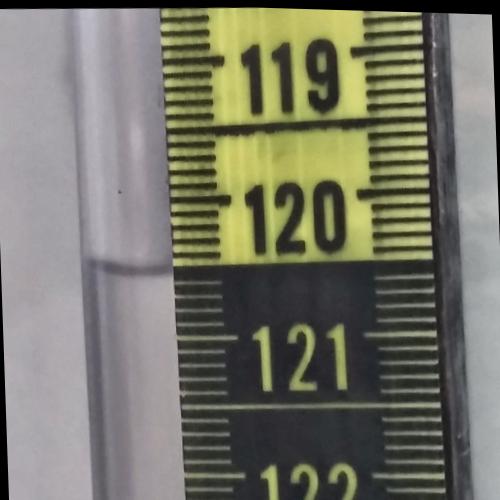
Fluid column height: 120.5 cm